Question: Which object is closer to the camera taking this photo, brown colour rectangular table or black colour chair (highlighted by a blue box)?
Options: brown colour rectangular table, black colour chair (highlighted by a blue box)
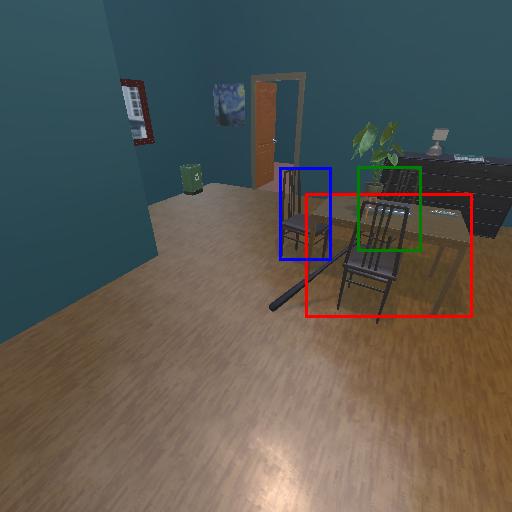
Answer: brown colour rectangular table